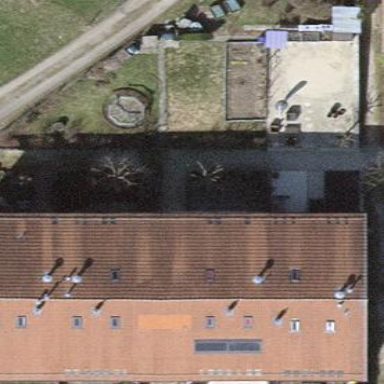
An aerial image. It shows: Terrace building.